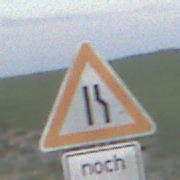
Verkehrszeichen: EinseitigVerengteFahrbahnRechts
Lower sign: LaengeEinerStrecke4
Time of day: SunriseSunset
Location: Outdoor (Nature)
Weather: PartlyCloudy
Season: NotSpecified
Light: Natural